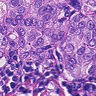
Metastatic tissue present: yes